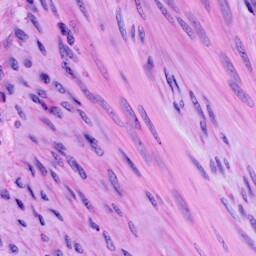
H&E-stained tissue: Cervix